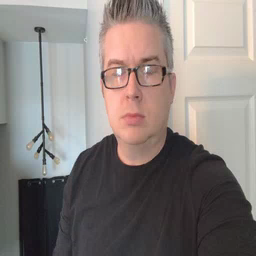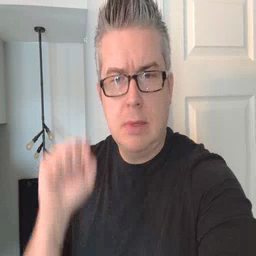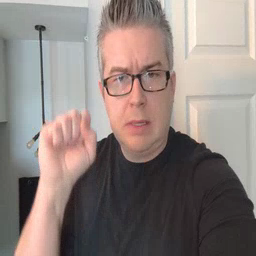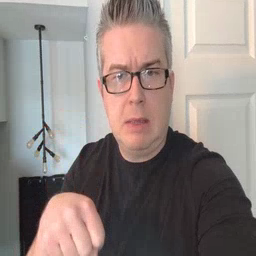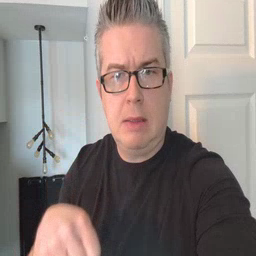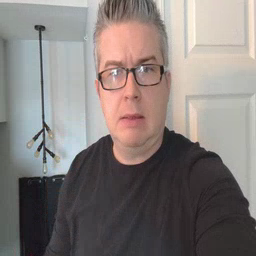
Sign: can